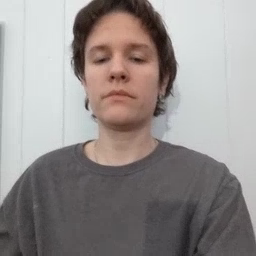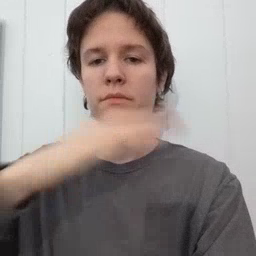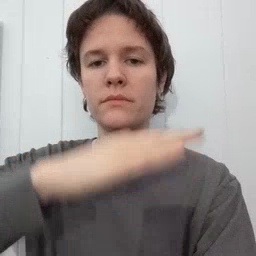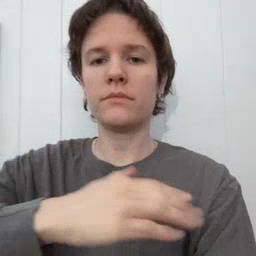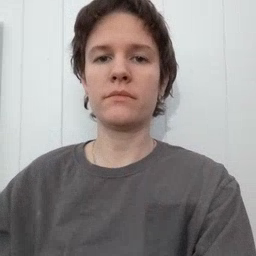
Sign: table